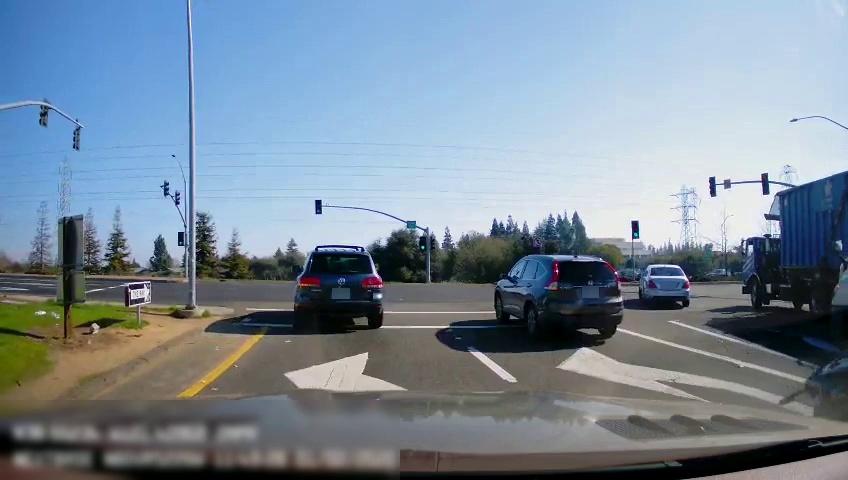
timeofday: Day
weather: Sunny
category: Drivable Space
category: Vehicles | Truck
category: Vehicles | Truck
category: Vehicles | Car
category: Vehicles | SUV
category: Vehicles | SUV
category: Lanes | Current Lane
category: Lanes | Current Lane
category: Lanes | Alternate Lane
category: Lanes | Alternate Lane
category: Traffic | Lights
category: Traffic | Signs
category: Traffic | Lights
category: Traffic | Lights
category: Traffic | Lights
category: Traffic | Signs
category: Traffic | Lights
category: Traffic | Lights
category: Traffic | Lights
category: Traffic | Lights
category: Traffic | Lights
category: Traffic | Lights
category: Traffic | Lights